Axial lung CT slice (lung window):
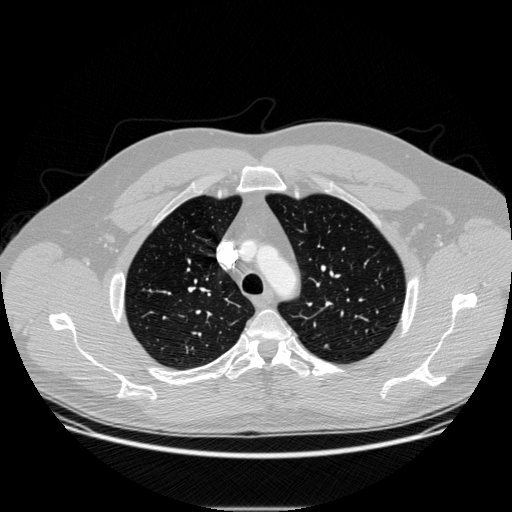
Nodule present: no